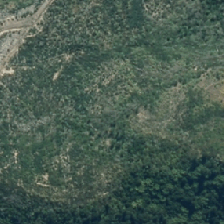
Land cover: harvested_forest